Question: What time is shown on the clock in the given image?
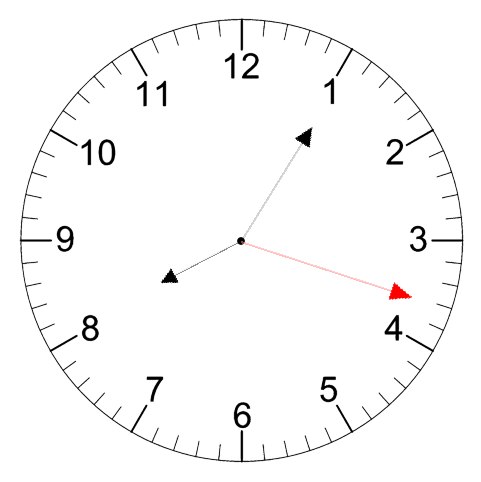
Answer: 08:05:18